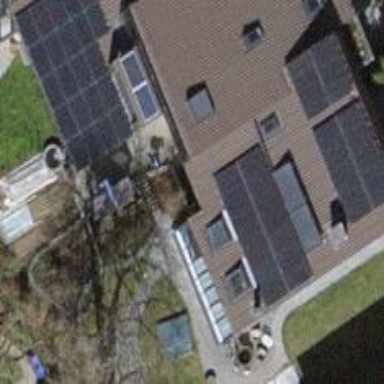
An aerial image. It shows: Solar power generator using photovoltaic panels.